Field crop: maize
Growth stage: 2
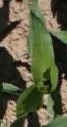
Species: maize